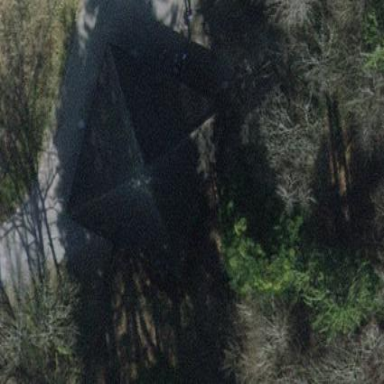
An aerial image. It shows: Hut.